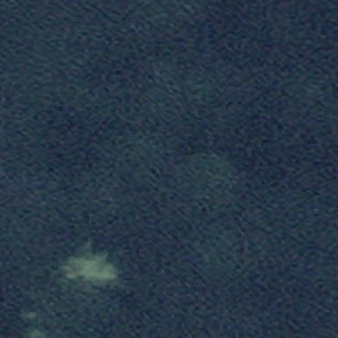
Label: other